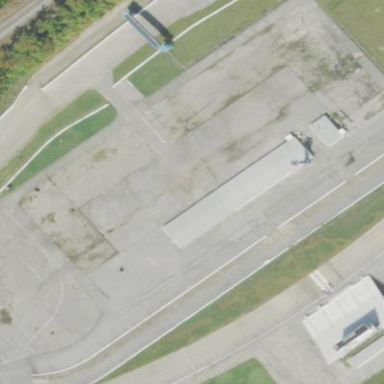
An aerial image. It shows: Raceway for motor sports.